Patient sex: F
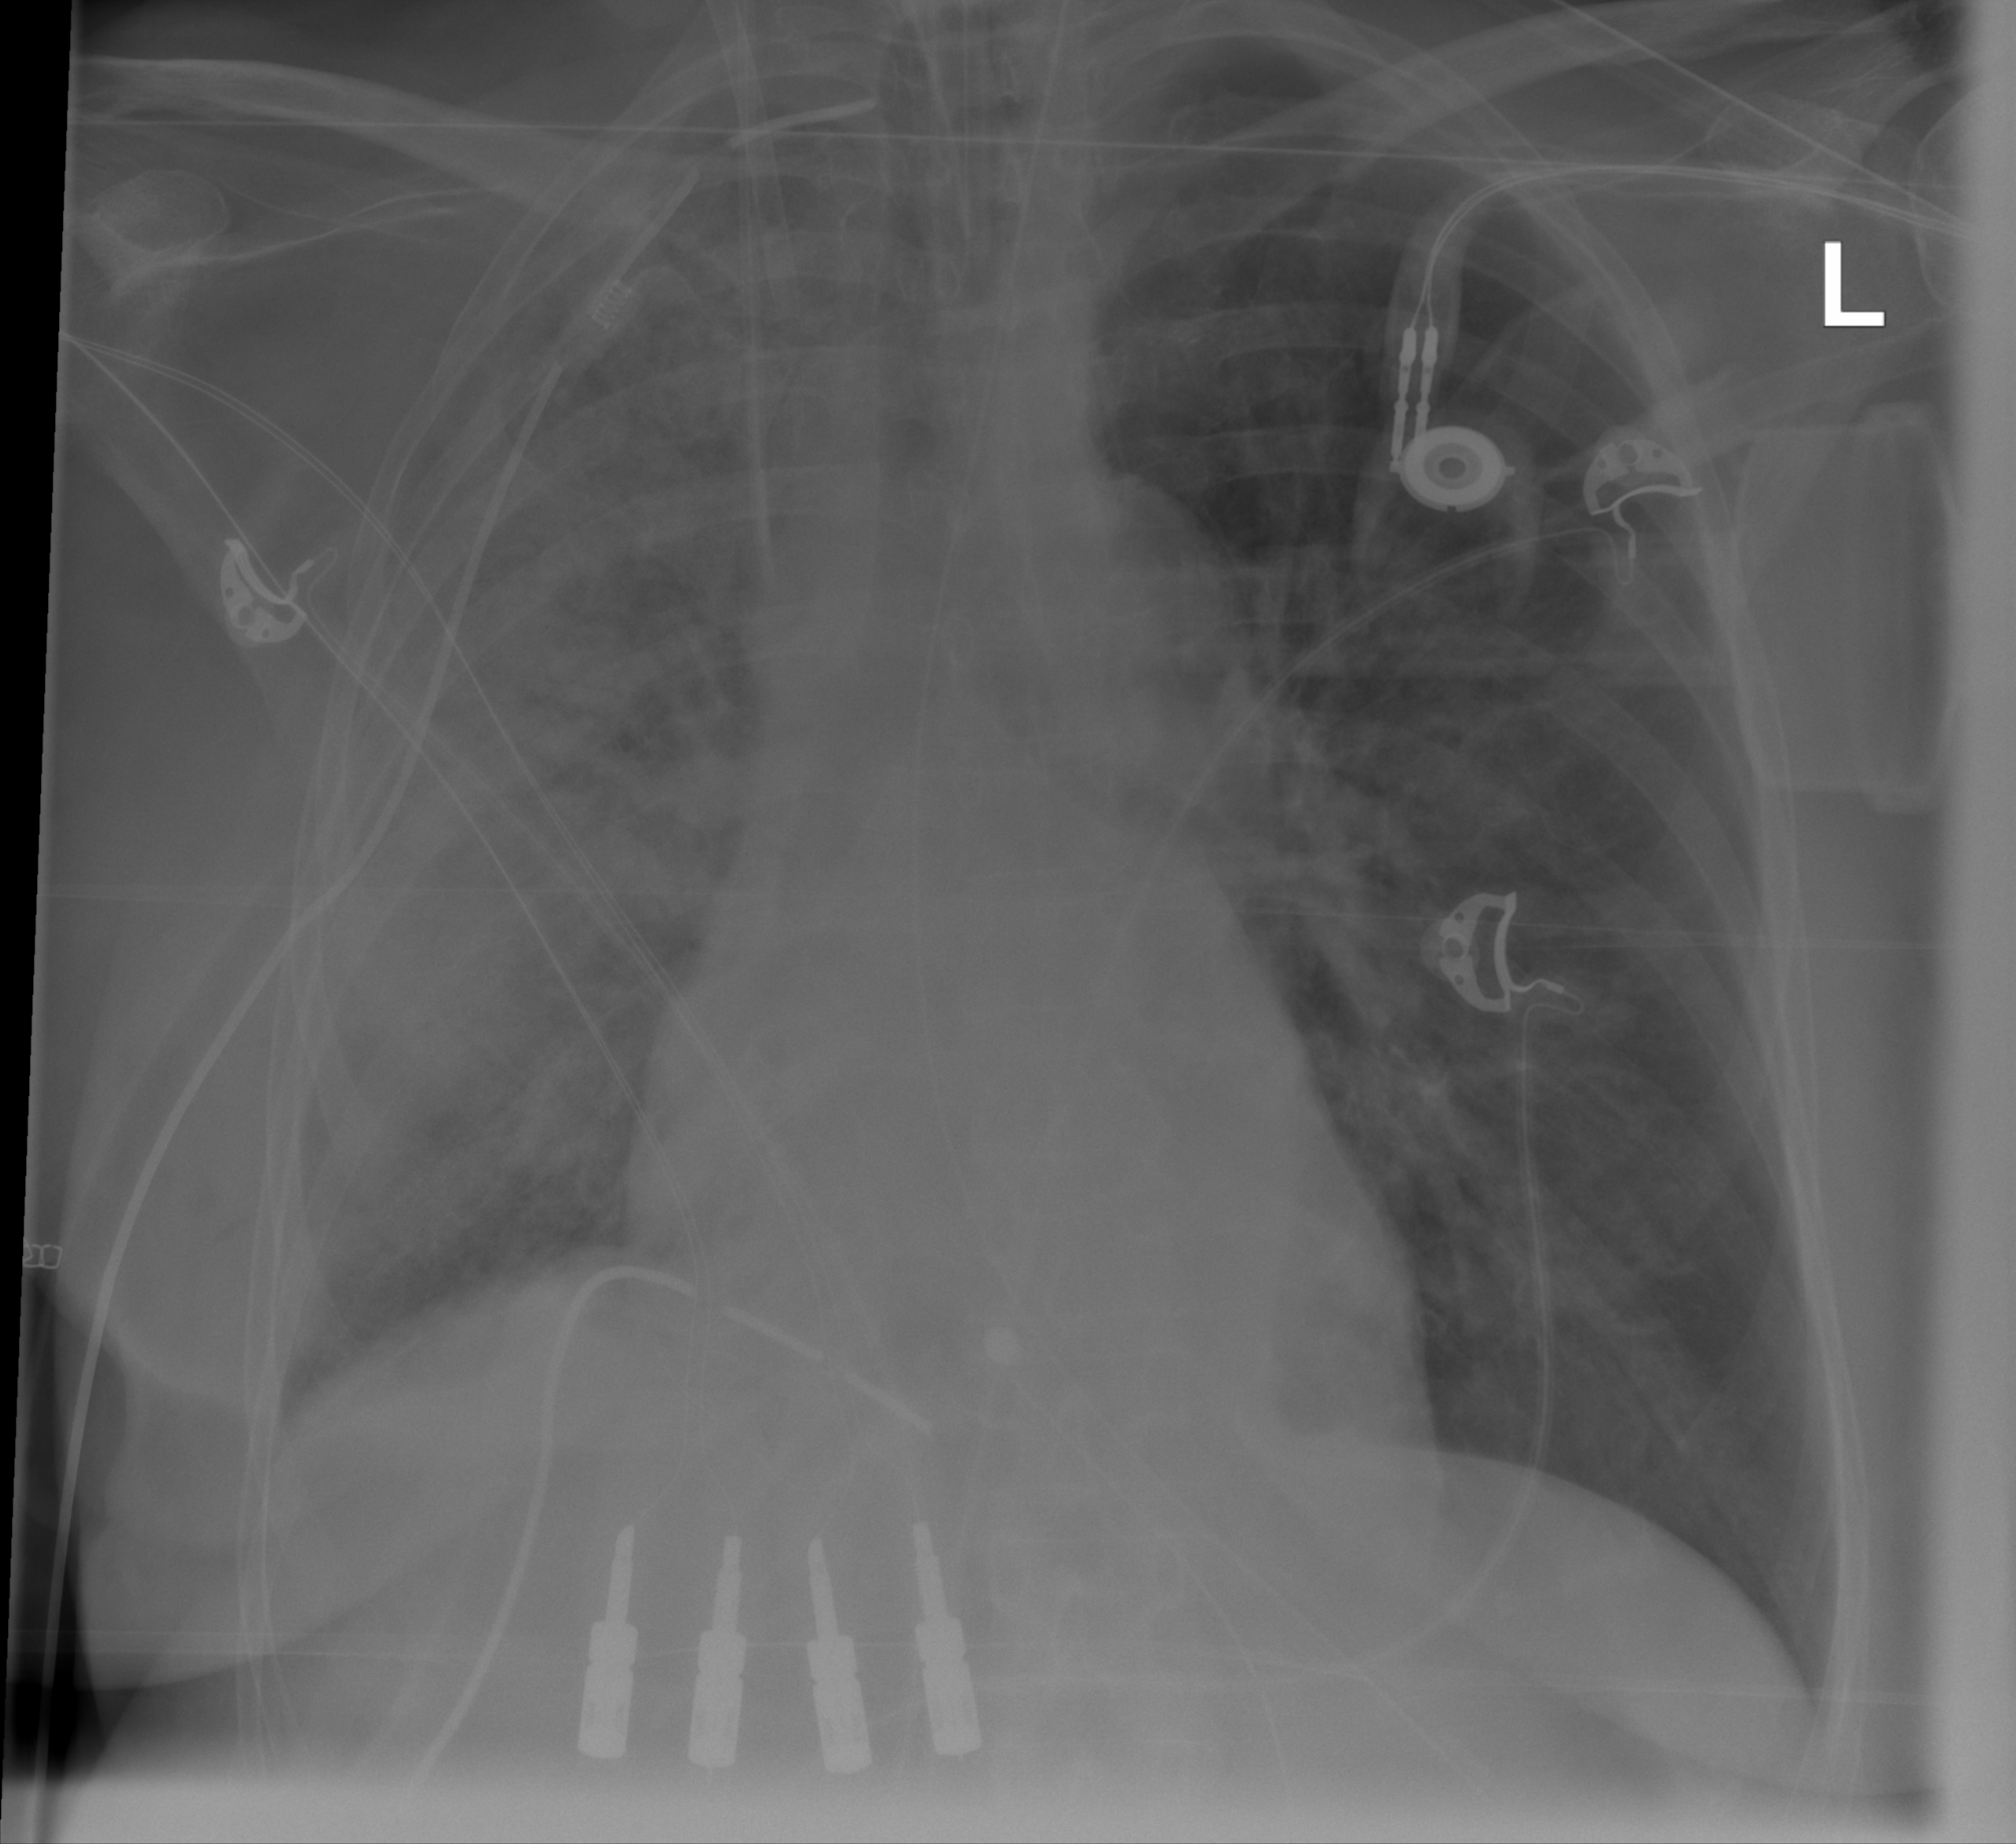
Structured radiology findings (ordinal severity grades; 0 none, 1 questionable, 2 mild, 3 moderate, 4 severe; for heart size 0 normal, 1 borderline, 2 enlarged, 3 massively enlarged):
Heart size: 0
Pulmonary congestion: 2
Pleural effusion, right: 2
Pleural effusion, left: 0
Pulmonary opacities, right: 3
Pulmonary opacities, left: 0
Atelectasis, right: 3
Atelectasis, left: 0